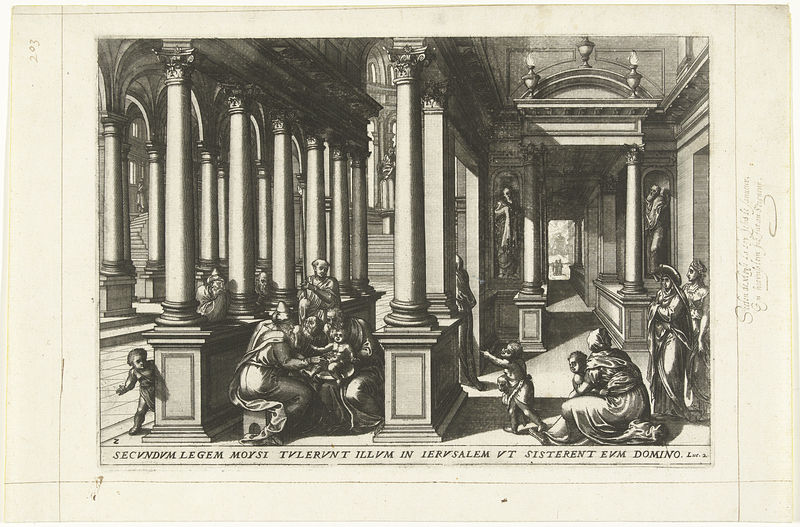
Titel: Besnijdenis van Christus in de tempel
Künstler: Lucas van Doetechum
Standort: Amsterdam
Institution: Rijksmuseum
Schlagwörter: frauen, menschen, fenster, lampen, männer, säulen, sockel, gelehrte, kirche, kinder, schrift, perspektive, saal, figuren, halle, kloster, druck, druckgraphik, druckgrafik, stich, text, statuen, jesus, tempel, säulenhalle, säulengang, latein, pharisäer, dtufen